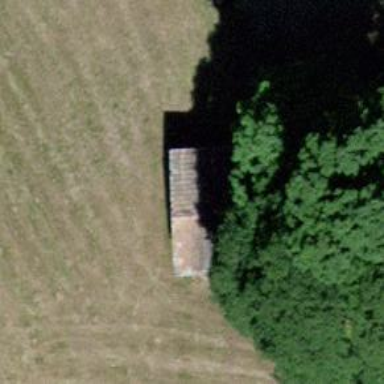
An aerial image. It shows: Rural barn.